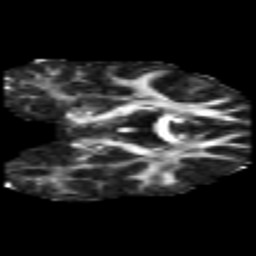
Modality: FA
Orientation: coronal
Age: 20
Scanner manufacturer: philips
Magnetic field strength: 3 T
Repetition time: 8.6 s
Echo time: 0.127 s